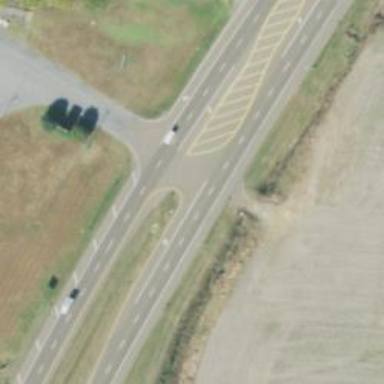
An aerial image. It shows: Asphalt dual carriageway classified as trunk highway.